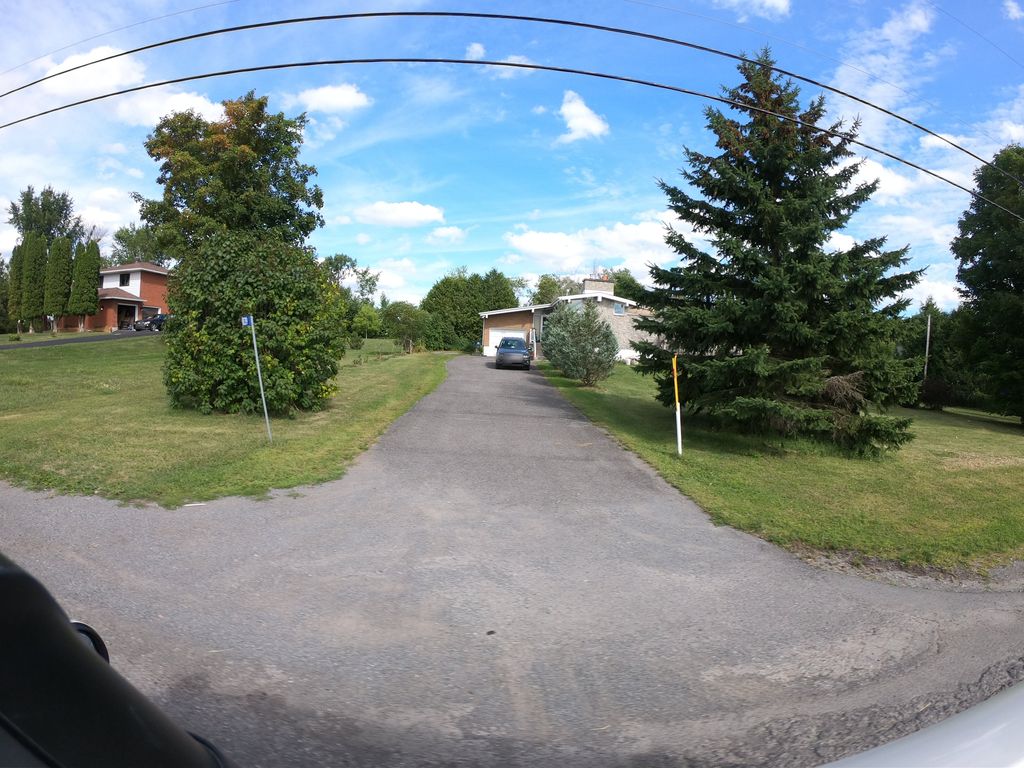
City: ottawa-gatineau